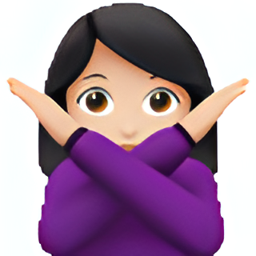
Name: face with no good gesture
Emoji: 🙅🏻
Group: People & Body
Sub-group: person-gesture